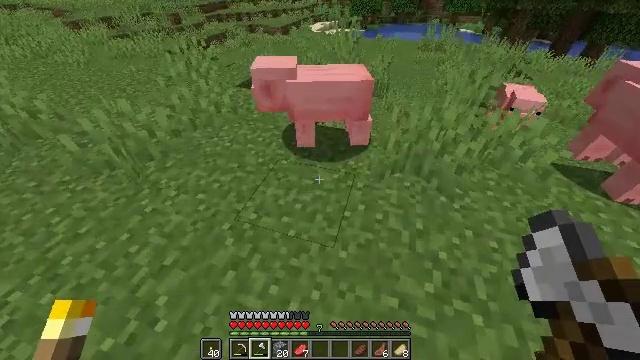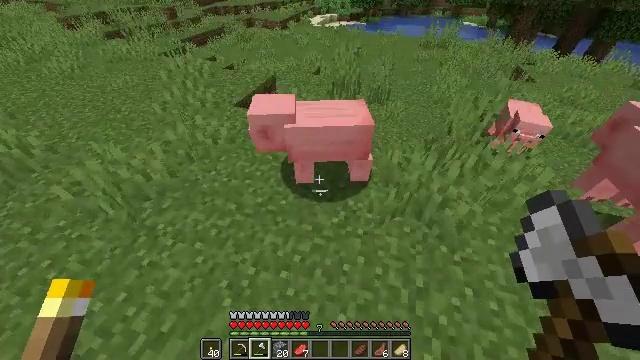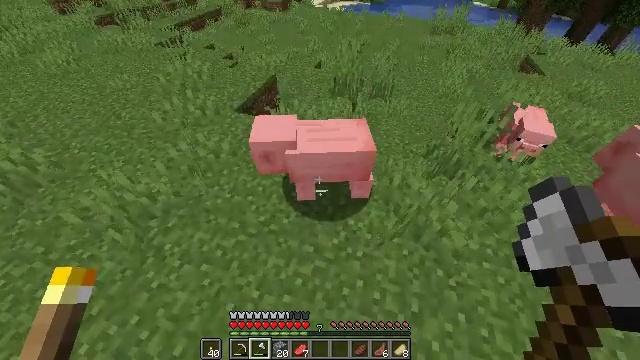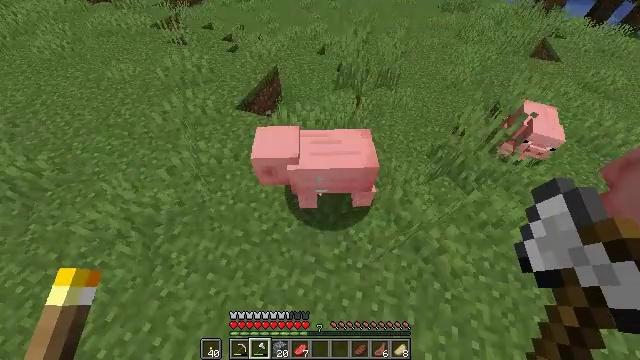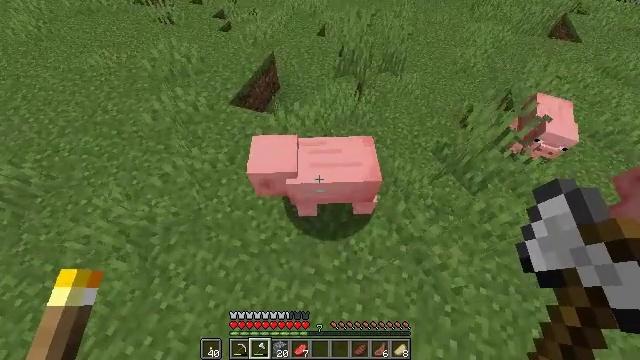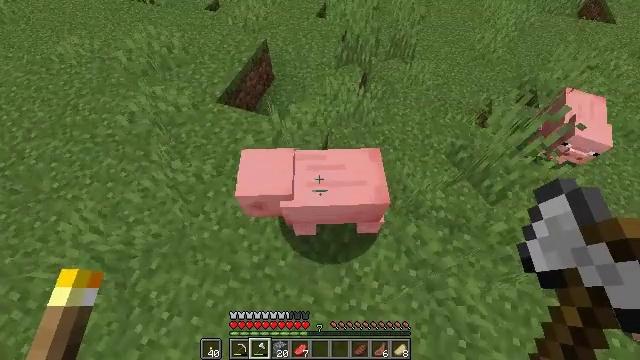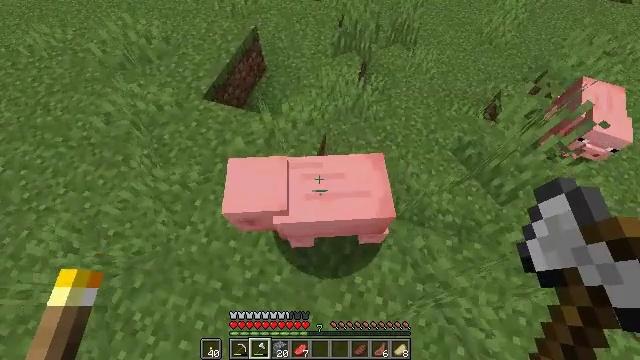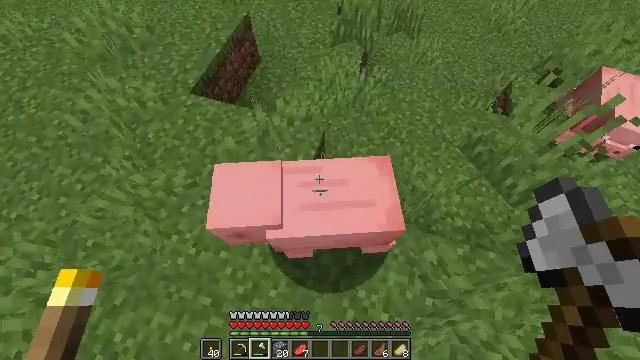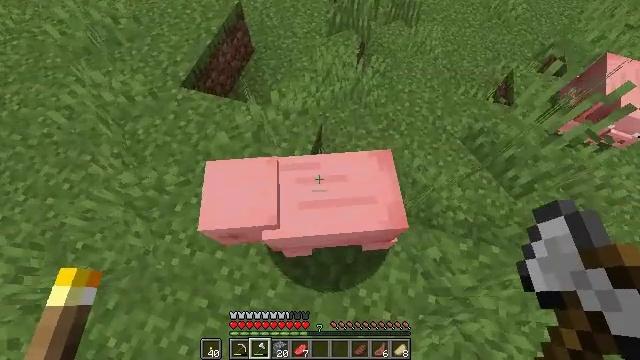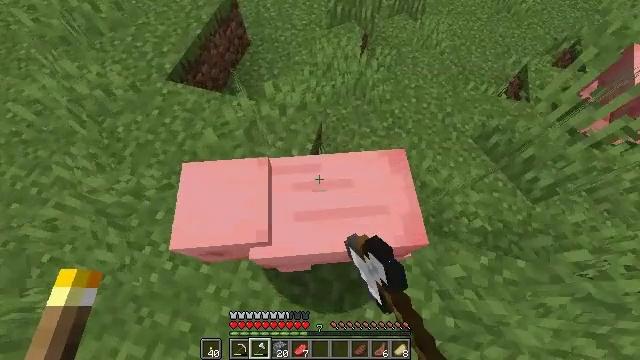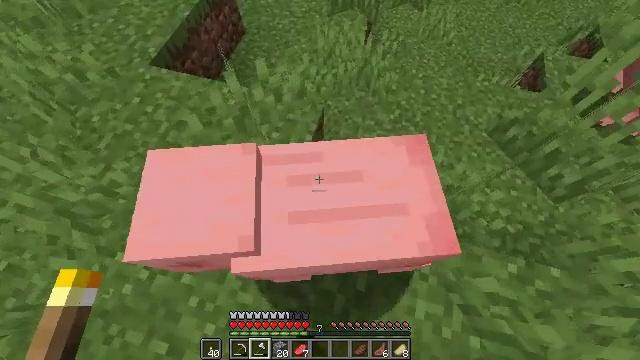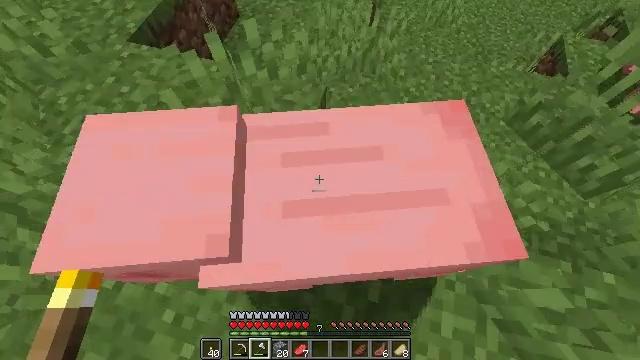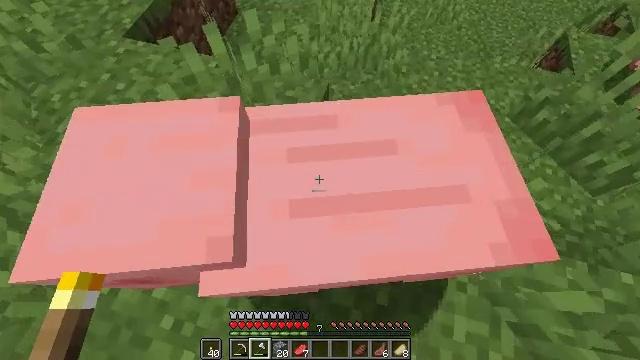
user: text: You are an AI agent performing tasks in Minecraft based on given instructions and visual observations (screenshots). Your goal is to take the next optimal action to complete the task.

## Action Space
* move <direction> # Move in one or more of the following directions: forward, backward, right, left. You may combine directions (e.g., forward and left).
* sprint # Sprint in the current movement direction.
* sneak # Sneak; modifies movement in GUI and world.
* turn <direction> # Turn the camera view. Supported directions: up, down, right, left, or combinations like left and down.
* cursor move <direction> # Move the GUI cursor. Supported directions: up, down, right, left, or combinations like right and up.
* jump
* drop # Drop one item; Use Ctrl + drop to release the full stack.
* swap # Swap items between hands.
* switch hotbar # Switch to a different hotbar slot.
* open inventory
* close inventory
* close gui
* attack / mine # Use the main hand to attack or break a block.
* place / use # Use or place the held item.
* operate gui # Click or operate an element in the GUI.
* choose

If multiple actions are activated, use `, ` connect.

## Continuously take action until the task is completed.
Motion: motion action
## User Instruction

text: Kill the pig.
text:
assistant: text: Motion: move forward, turn down, jump
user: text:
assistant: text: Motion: move forward, turn down, jump
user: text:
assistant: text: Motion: turn down
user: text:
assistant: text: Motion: turn down
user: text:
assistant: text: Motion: turn down
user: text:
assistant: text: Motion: turn right and down
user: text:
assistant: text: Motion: turn down
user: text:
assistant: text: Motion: turn right and down, attack / mine
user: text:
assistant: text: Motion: attack / mine
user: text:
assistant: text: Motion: attack / mine
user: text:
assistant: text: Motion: no_op
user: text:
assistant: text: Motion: no_op
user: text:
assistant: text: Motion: no_op